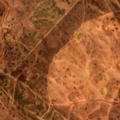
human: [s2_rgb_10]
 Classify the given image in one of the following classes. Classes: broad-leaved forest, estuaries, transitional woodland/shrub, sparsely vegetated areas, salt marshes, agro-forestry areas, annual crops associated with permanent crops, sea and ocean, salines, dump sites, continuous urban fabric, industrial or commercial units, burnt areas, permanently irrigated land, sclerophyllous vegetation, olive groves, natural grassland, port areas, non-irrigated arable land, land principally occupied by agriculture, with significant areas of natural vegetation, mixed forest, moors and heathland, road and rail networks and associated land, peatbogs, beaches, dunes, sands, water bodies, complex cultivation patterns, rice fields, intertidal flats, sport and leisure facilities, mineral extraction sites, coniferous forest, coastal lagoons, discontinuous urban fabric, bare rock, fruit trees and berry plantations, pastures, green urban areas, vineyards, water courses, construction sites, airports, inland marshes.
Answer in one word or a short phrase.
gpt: non-irrigated arable land, agro-forestry areas, sclerophyllous vegetation, transitional woodland/shrub